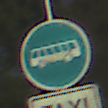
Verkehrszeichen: Busssonderstreifen
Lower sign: BesondereFahrzeugeUndTransportgueter1
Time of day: SunriseSunset
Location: Outdoor (Nature)
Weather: Clear
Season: NotSpecified
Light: Natural